Question: I'm quite sure that my question is such a tip but I could not find any solutions.
I have a Word Add-In solution in which I want to open a Word document which is not at the same directory as the vsto file.
Here is my code to open a word file :
'''
object filename = Globals.ThisDocument.workingDirectory + Globals.ThisDocument.Id.ToString() + Constants.EXTENSION;
object missing = System.Reflection.Missing.Value;
Document doc = Globals.ThisDocument.Application.Documents.Open(ref filename, ref missing, ref missing, ref missing, ref missing, ref missing, ref missing, ref missing, ref missing, ref missing, ref missing, ref missing);
'''
In my example : .vsto file is located in 'bin/debug' and my word document in 'bin/debug/save'
But I got this error :
Failed to load .vsto file
Sure, cause the .vsto file is not in the same place than the word document ! ...

Any idea?
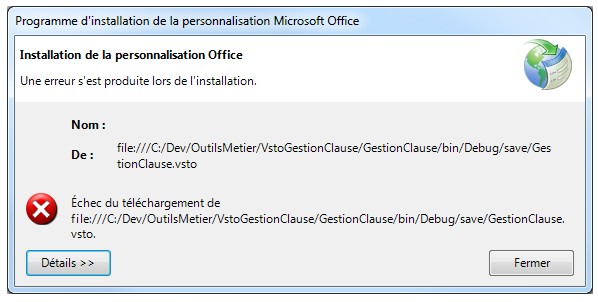
Answer: I find the answer by myself,
In fact when a document is saved in VSTO C# code, location of vsto file is stored in Word Xml structure.
So nevermind your docx are stored, they will find their vsto file.